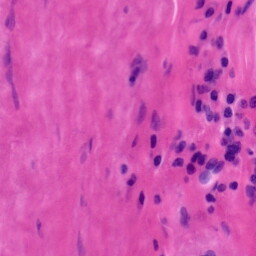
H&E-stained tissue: Tonsil